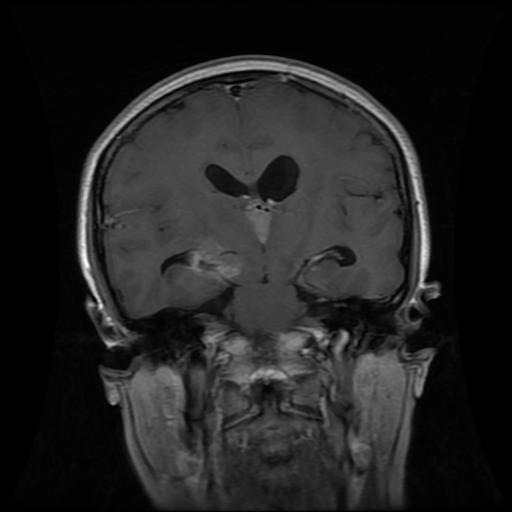
Label: glioma